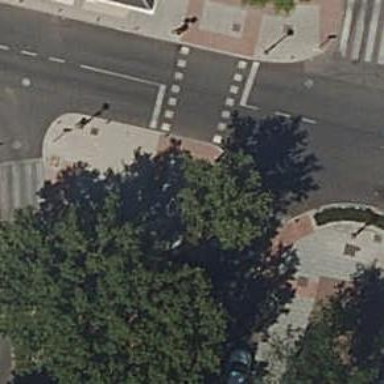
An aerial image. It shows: Traffic signals at road crossing.